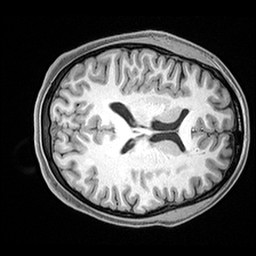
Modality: T1w
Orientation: axial
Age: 22
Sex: female
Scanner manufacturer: siemens
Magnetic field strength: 3 T
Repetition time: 2.4 s
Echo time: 0.00217 s